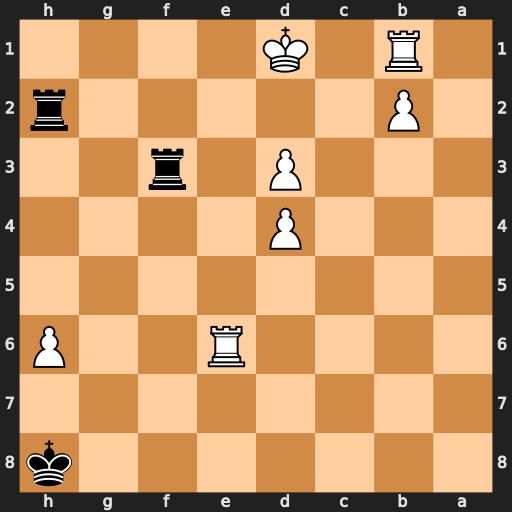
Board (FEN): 7k/8/4R2P/8/3P4/3P1r2/1P5r/1R1K4
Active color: b
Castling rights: -
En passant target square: -
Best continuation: Rf1+ Re1 Rxe1+ Kxe1 Rh1+ Kd2 Rxb1